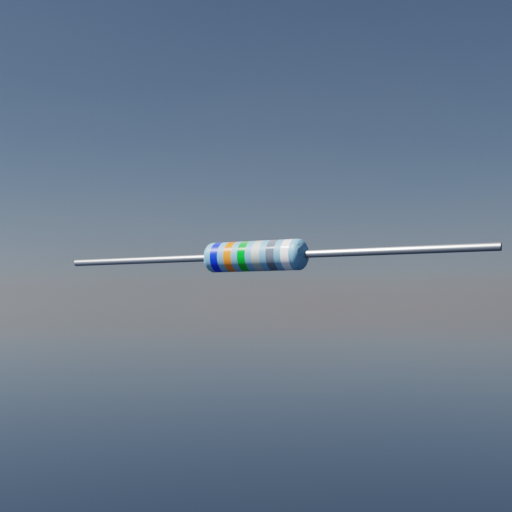
Resistor colour bands (in order): blue, orange, green, silver, gray, white